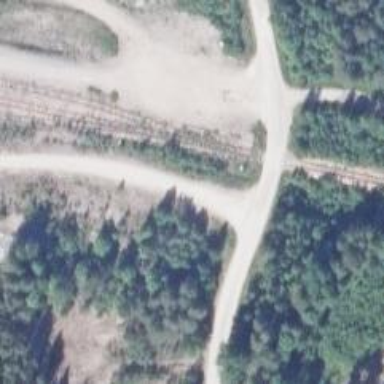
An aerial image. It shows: Disused railway yard.